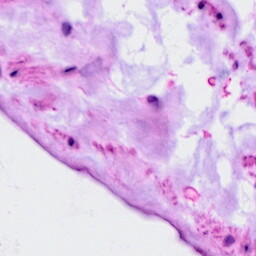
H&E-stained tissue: Ovarian